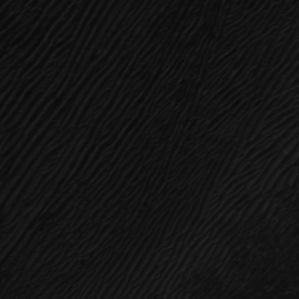
Label: frost